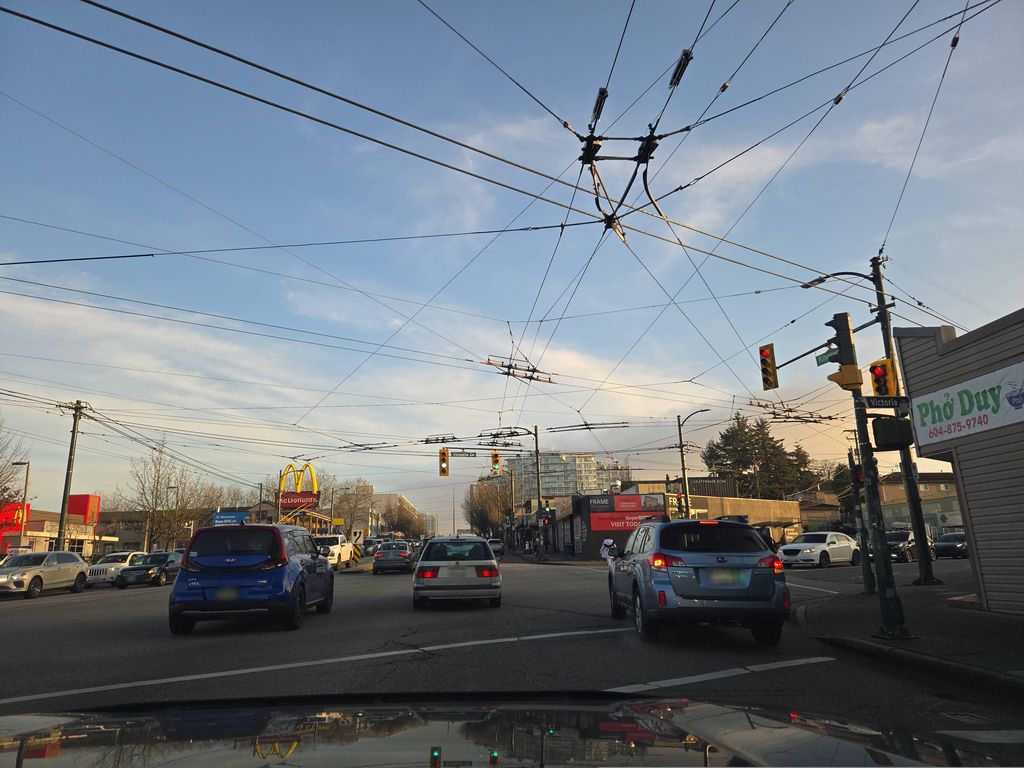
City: vancouver